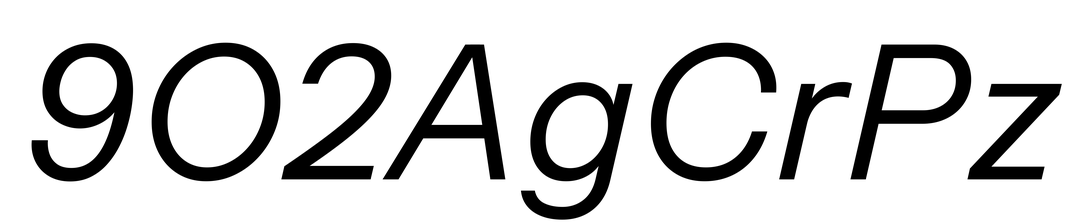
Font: InstrumentSans-Italic_Italic